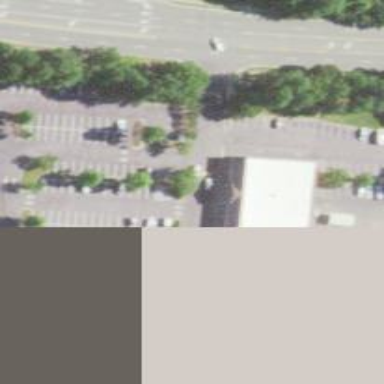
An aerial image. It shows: Car rental facility.